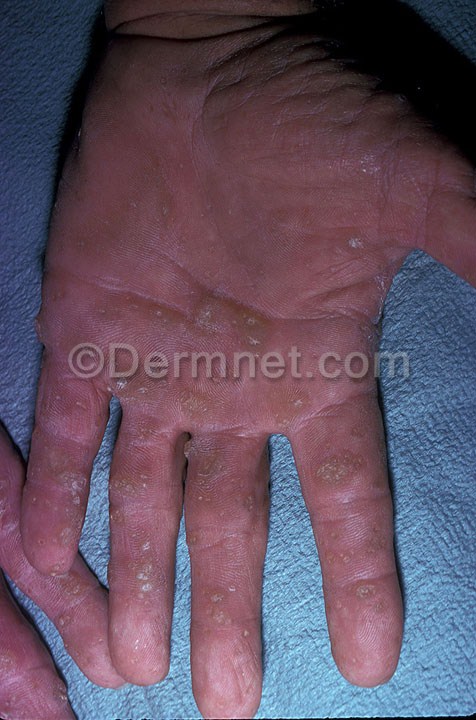
Disease: Actinic Keratosis Basal Cell Carcinoma and other Malignant Lesions